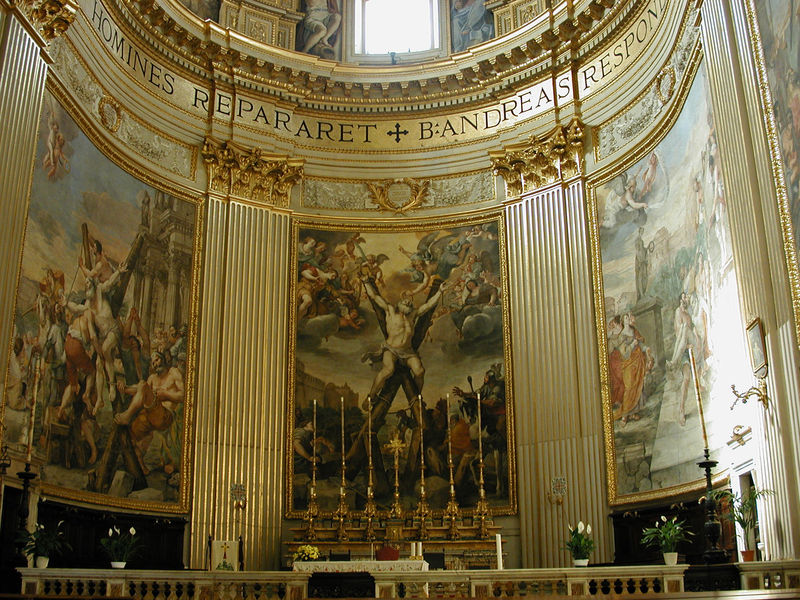
Titel: Fresken in Sant’Andrea della Valle
Künstler: Domenichino
Standort: Rom, S. Andrea della Valle (EU - I - Latium)
Schlagwörter: himmel, holz, säulen, gebäude, barock, bibel, kirche, gold, rund, engel, schriftzug, pilaster, kuppel, kerze, leuchter, kreuz, altar, kerzenleuchter, christus, jesus, kreuzabnahme, kreuzigung, antik, altarraum, apsis, chor, korinthisch, altarbild, rotunde, kreuzweg, andreas, letztes gericht